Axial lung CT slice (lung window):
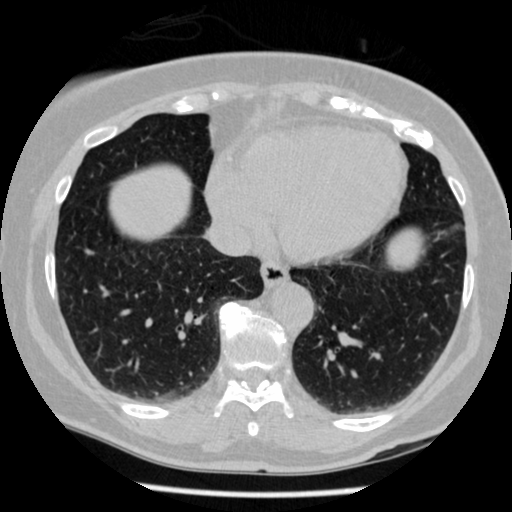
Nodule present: no